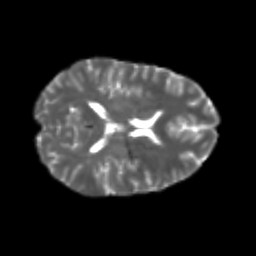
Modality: T2w
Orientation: axial
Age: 21
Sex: female
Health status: healthy
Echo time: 0.074 s